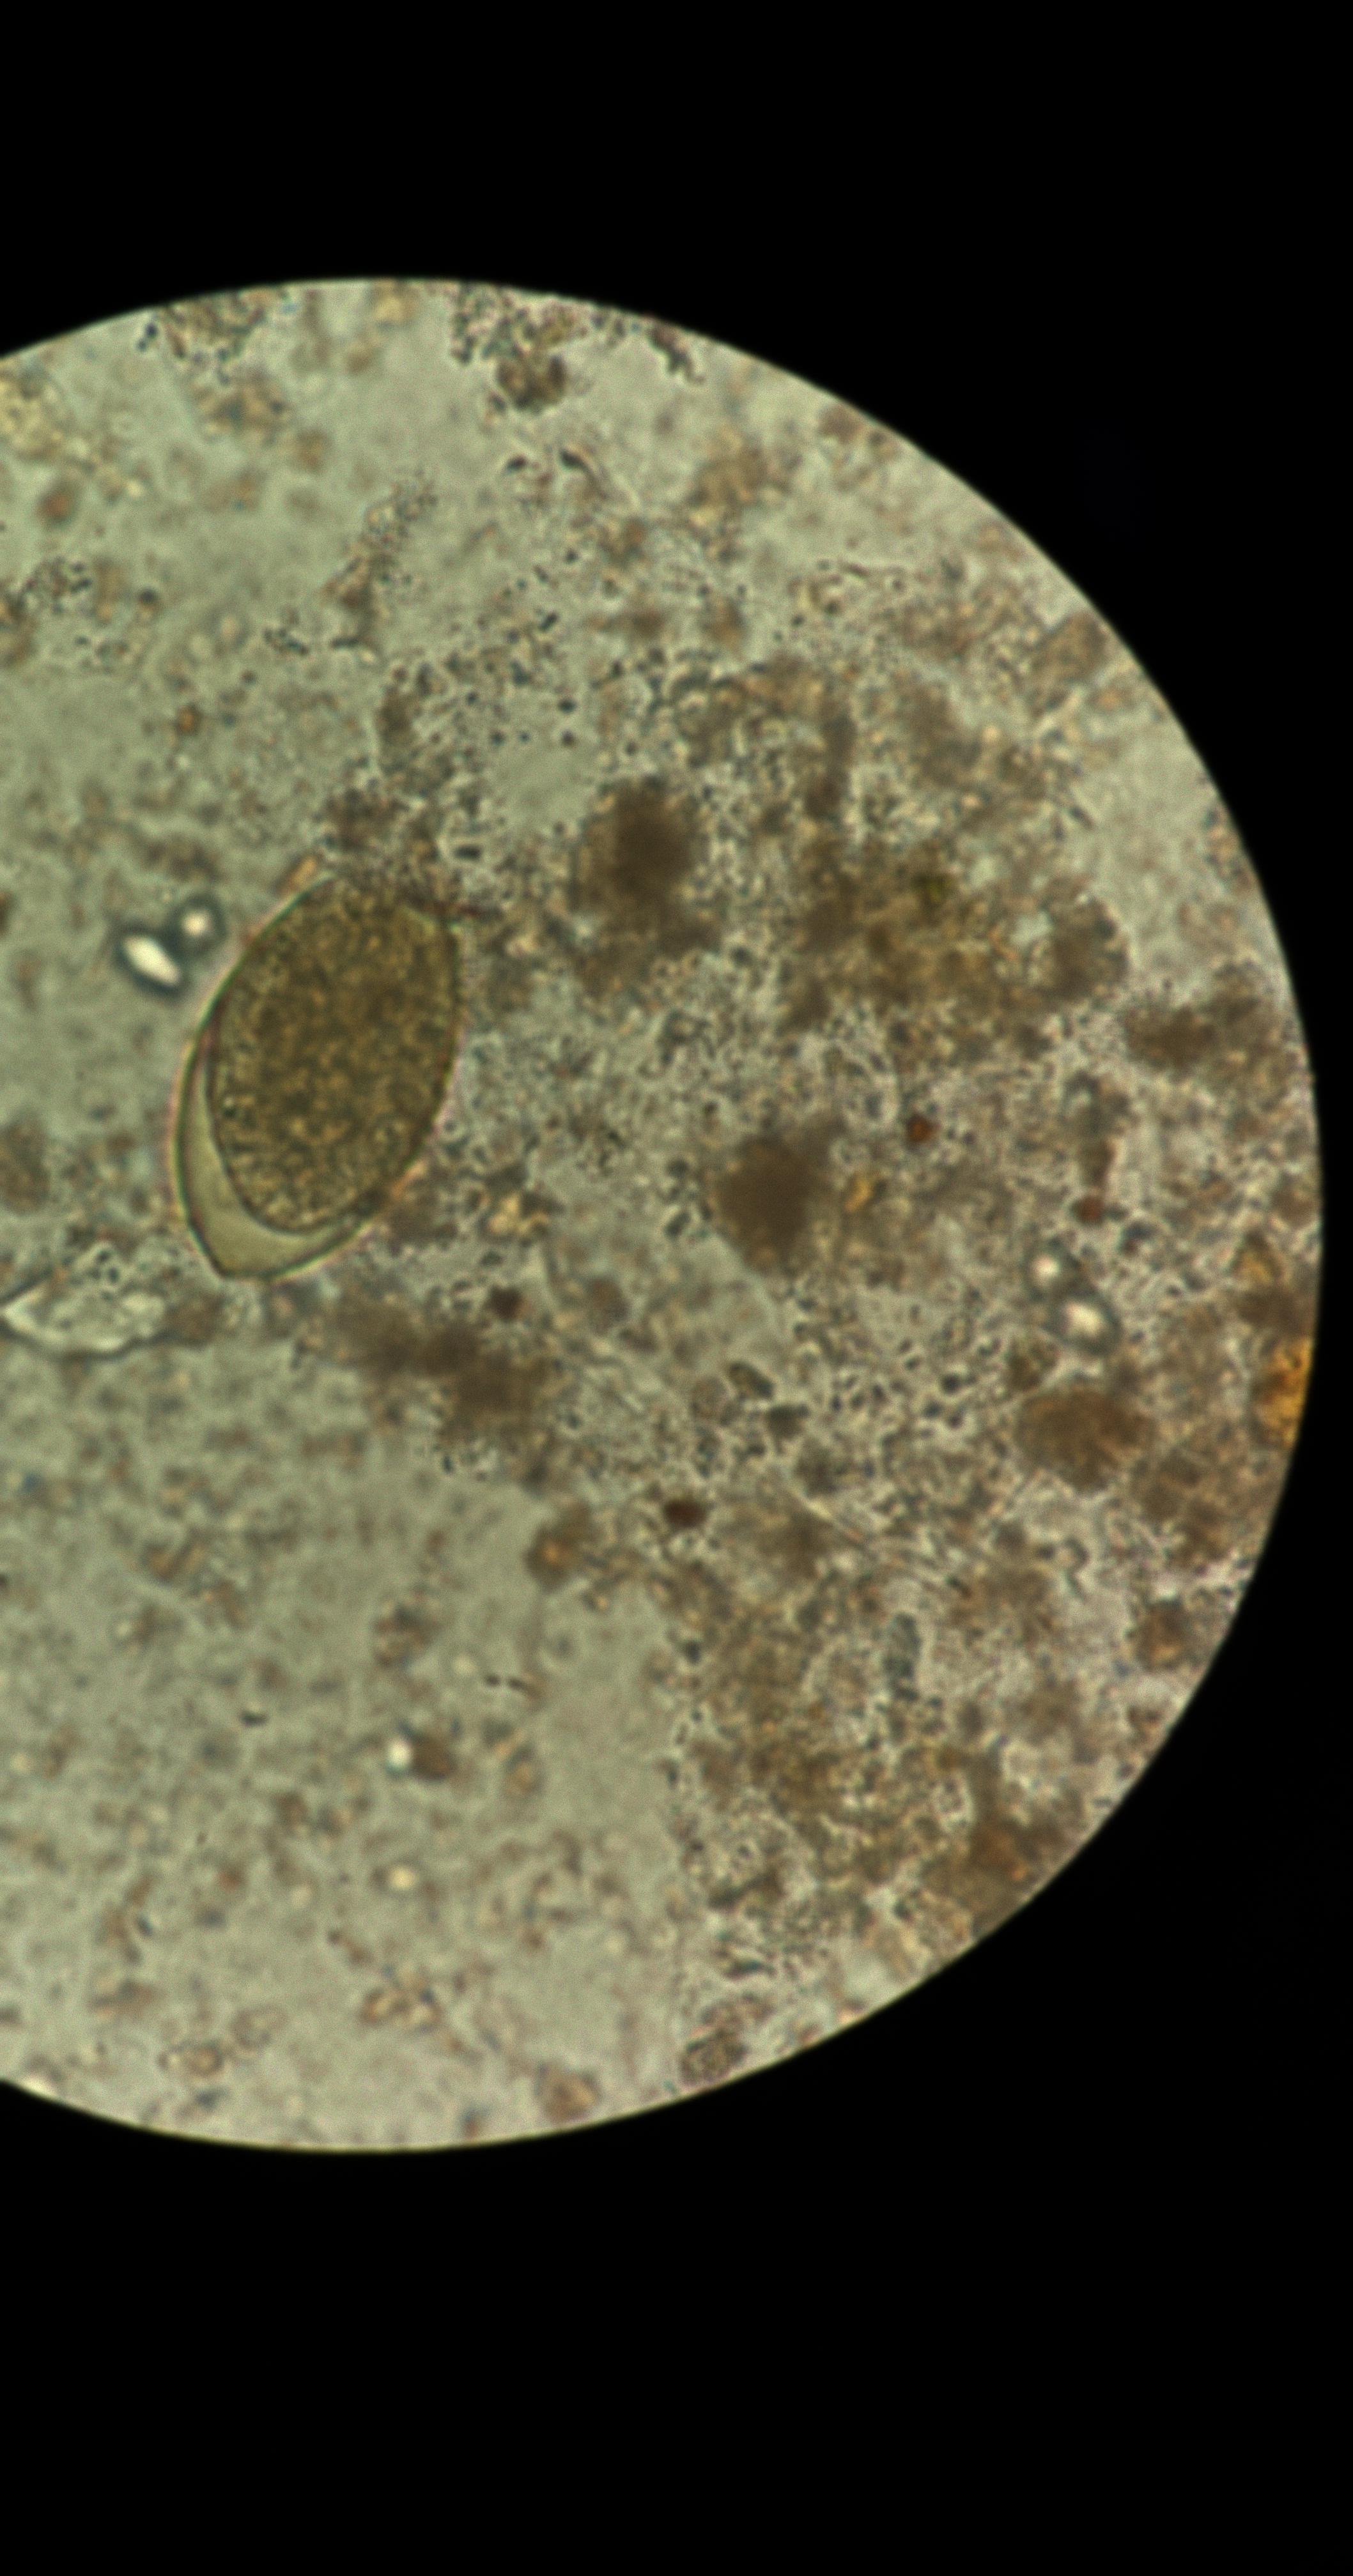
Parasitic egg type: Fasciolopsis buski